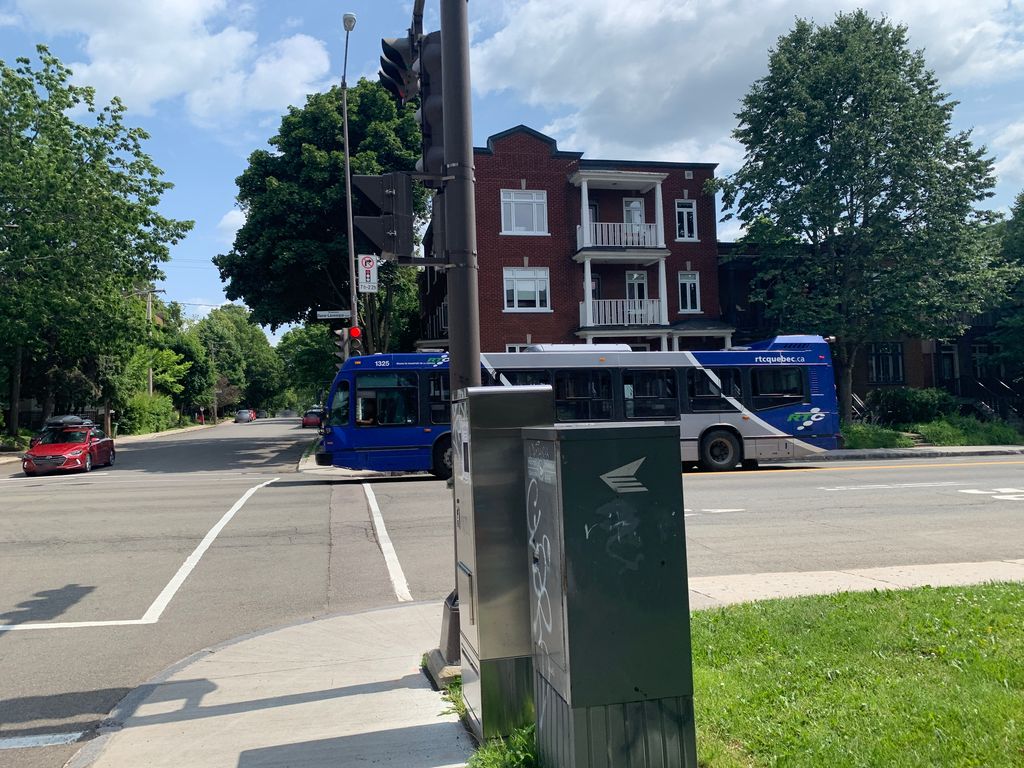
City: quebec_city